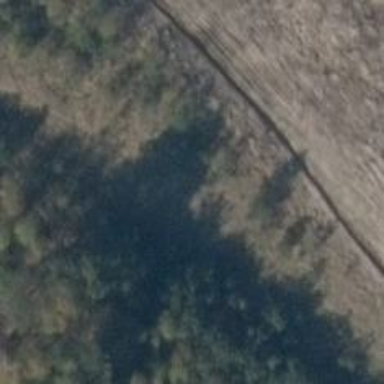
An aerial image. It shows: Dirt path.